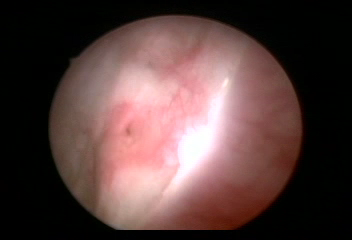
Modality: WLC
Class: Anatomical landmarks
Subclass: UreteralOrifice
Bladder cancer association: No
Annotated structures: Left ureteral orifice